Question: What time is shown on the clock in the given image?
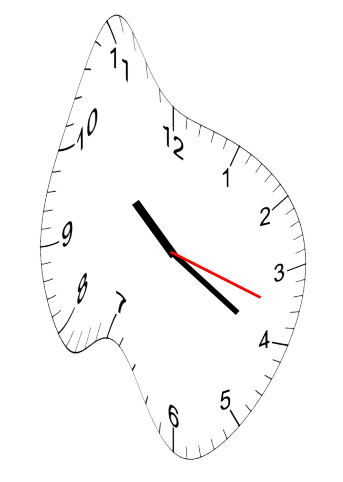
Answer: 10:20:18